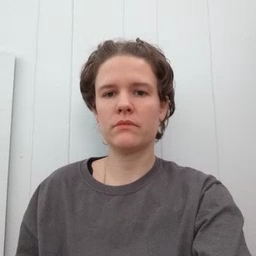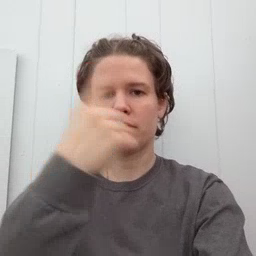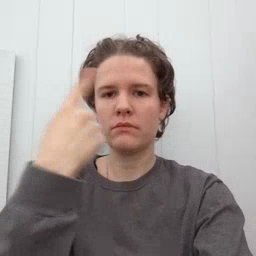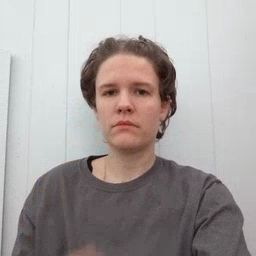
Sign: look